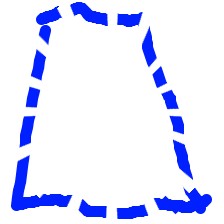
Shape: trapezoid